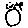
Label: circle